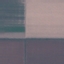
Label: AnnualCrop